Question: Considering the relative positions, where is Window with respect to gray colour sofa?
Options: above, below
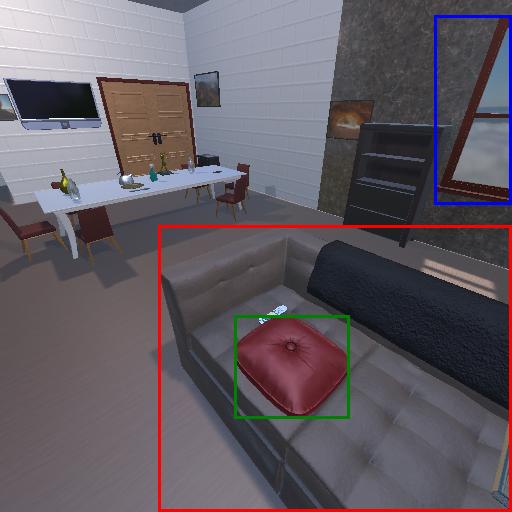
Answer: above